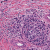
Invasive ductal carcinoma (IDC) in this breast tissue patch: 1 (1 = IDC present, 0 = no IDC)